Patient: sex F, age 64
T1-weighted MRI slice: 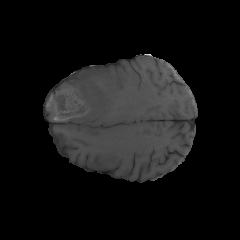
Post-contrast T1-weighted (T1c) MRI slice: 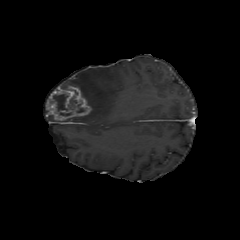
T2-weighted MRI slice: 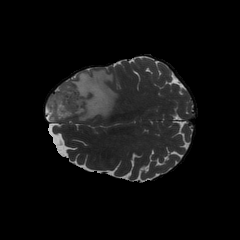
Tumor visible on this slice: yes
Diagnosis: Glioblastoma, IDH-wildtype
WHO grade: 4